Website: macys
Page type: gifting
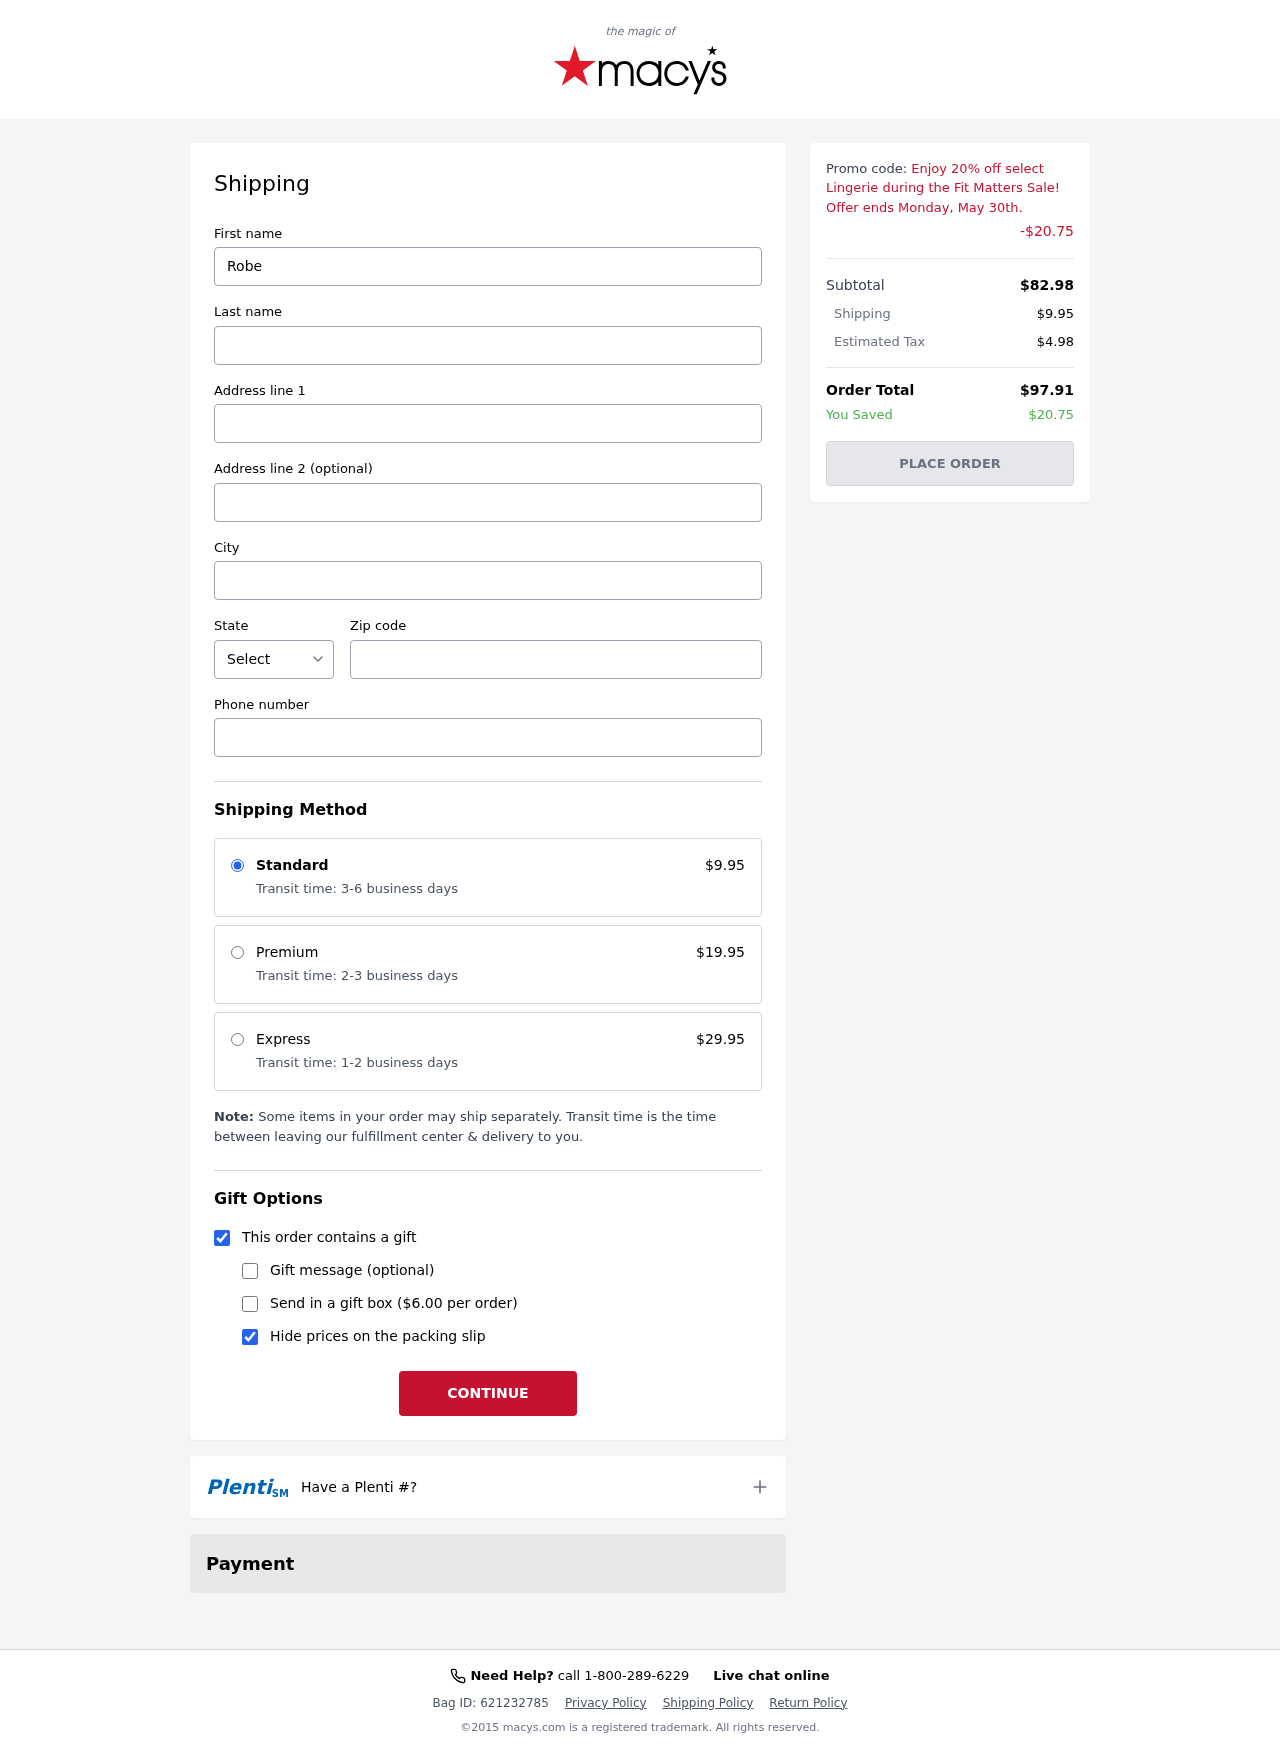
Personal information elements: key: PII_CITY
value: Courtneyberg
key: PII_FIRSTNAME
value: Robert
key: PII_LASTNAME
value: Boyd
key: PII_PHONE
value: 7455727349
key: PII_POSTCODE
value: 95396
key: PII_STATE_ABBR
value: IL
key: PII_STREET
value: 9790 Emily Union Apt. 082
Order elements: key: ORDER_SHIPPING_COST
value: $9.95
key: ORDER_DISCOUNT
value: -$20.75
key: ORDER_SUBTOTAL
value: $82.98
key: ORDER_TAX
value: $4.98
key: ORDER_TOTAL
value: $97.91
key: ORDER_SAVINGS
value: $20.75